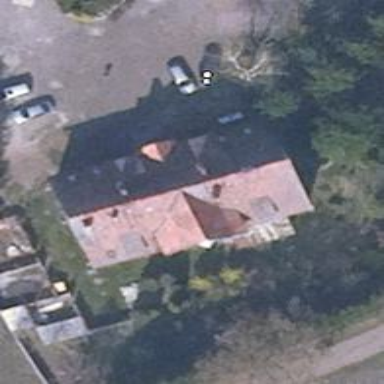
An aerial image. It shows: Guest house for tourism.